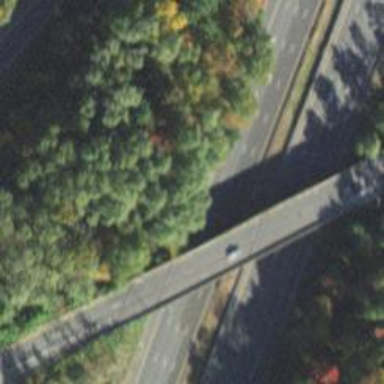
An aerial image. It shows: Motorway bridge with asphalt surface.